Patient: sex M, age 31
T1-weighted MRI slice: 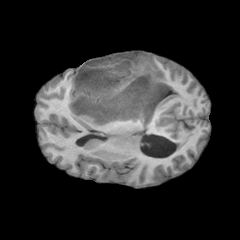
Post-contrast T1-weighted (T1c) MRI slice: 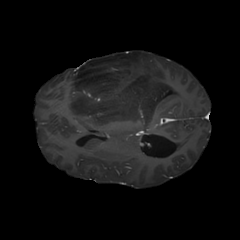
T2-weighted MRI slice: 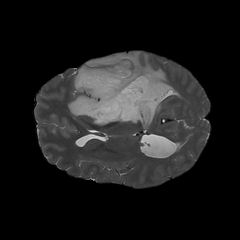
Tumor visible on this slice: yes
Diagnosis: Astrocytoma, IDH-mutant
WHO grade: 3